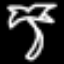
Label: palm tree